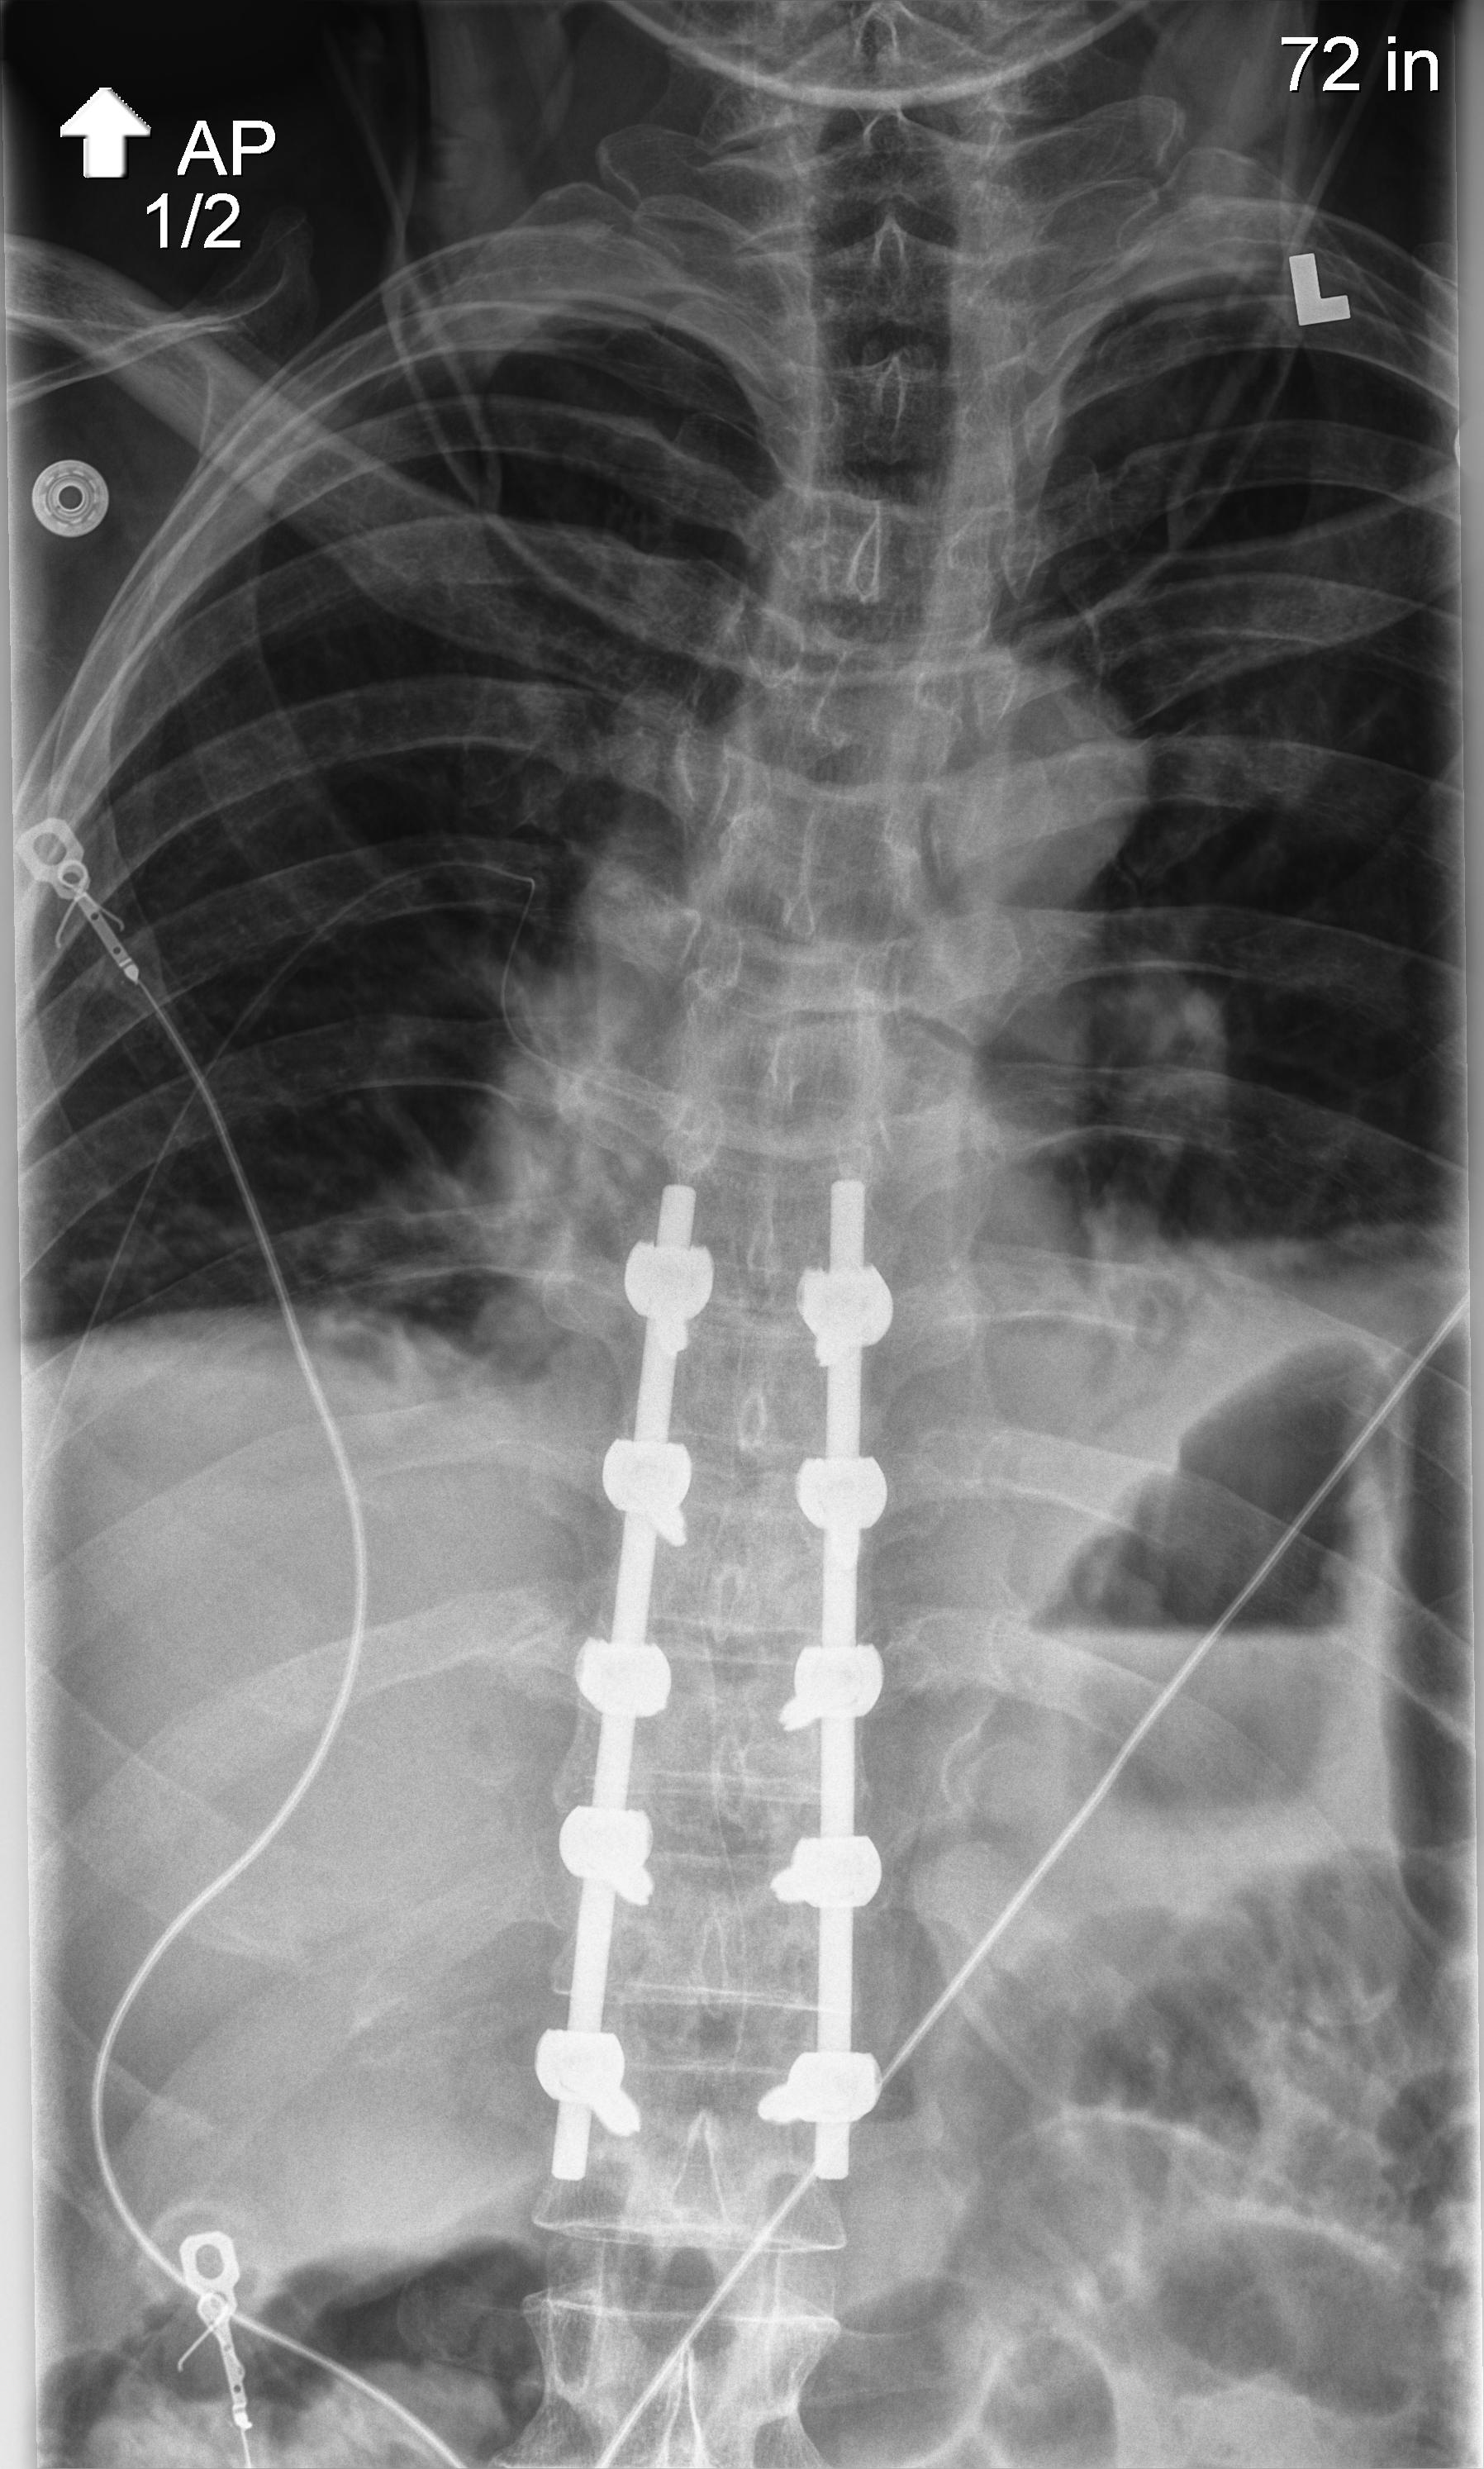
View: AP
Implant manufacturer: orthofix firebird